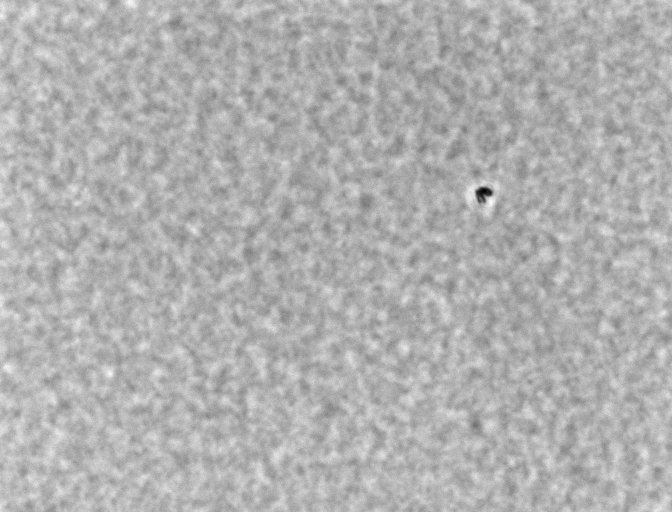
Listeria innocua